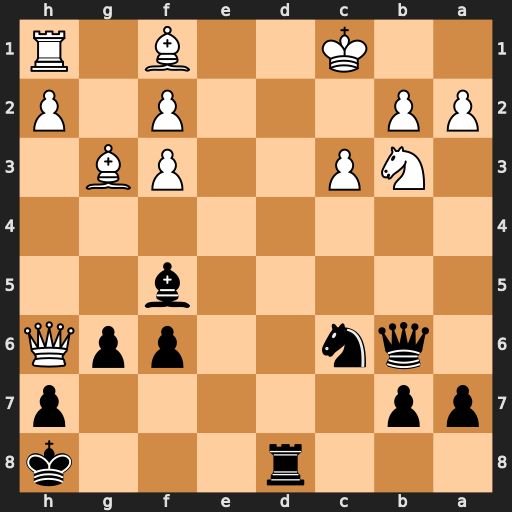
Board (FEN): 3r3k/pp5p/1qn2ppQ/5b2/8/1NP2PB1/PP3P1P/2K2B1R
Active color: b
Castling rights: -
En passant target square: -
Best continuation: Nb4 cxb4 Qc6+ Nc5 Qxf3 Bd3 Qxh1+